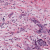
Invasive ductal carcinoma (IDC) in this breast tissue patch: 1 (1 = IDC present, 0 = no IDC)